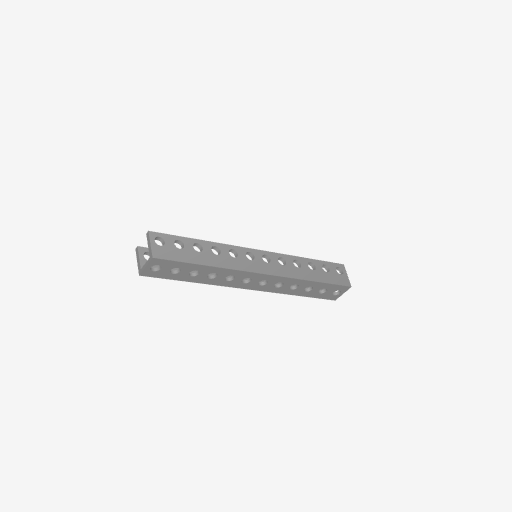
Part: UBeam12H